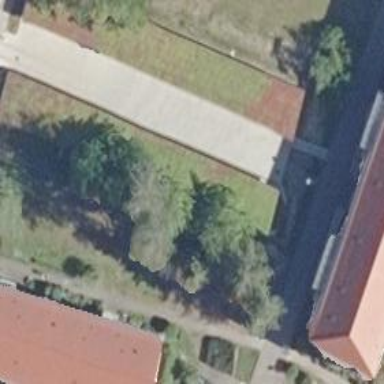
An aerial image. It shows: Carport building.